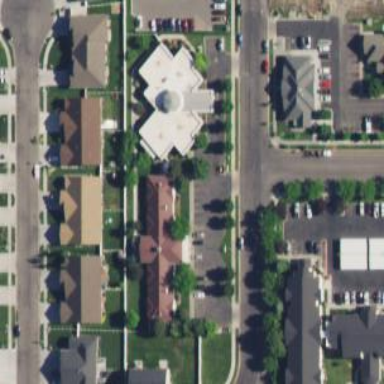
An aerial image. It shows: Nursing home.